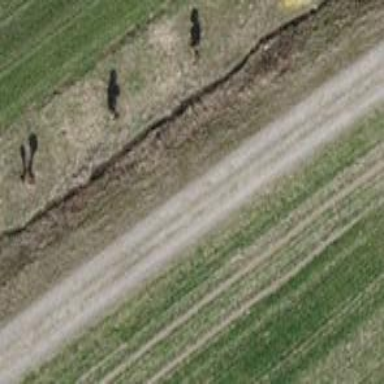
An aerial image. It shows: Track with compacted grade3 surface.